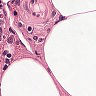
Metastatic tissue present: no